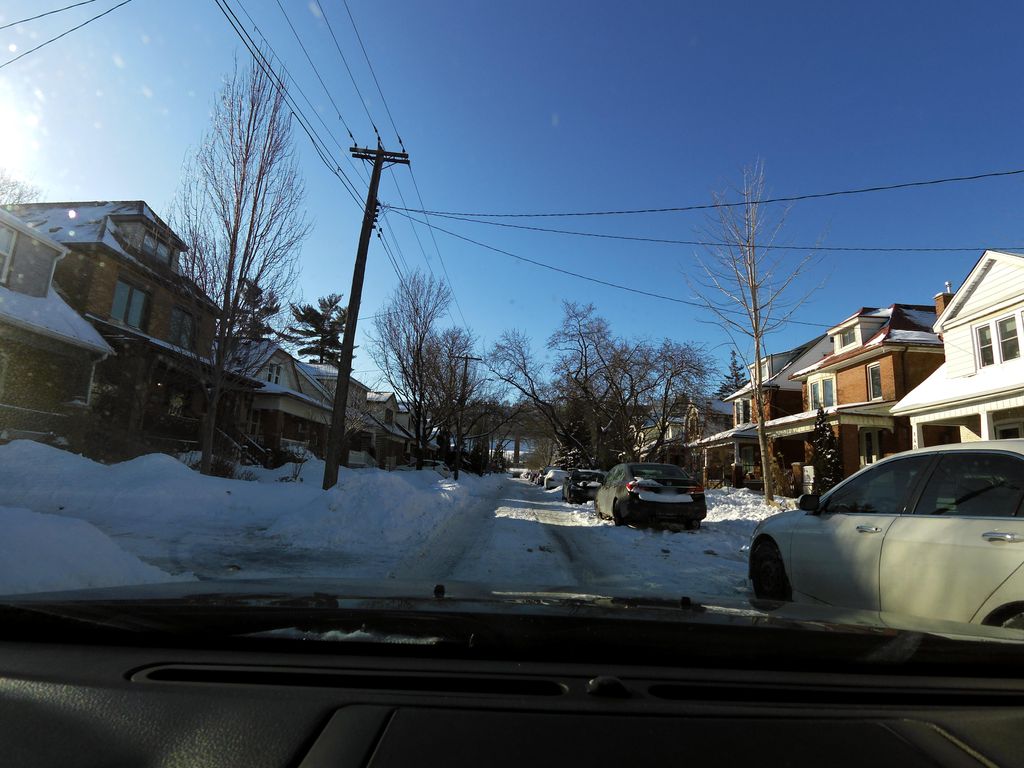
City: hamilton